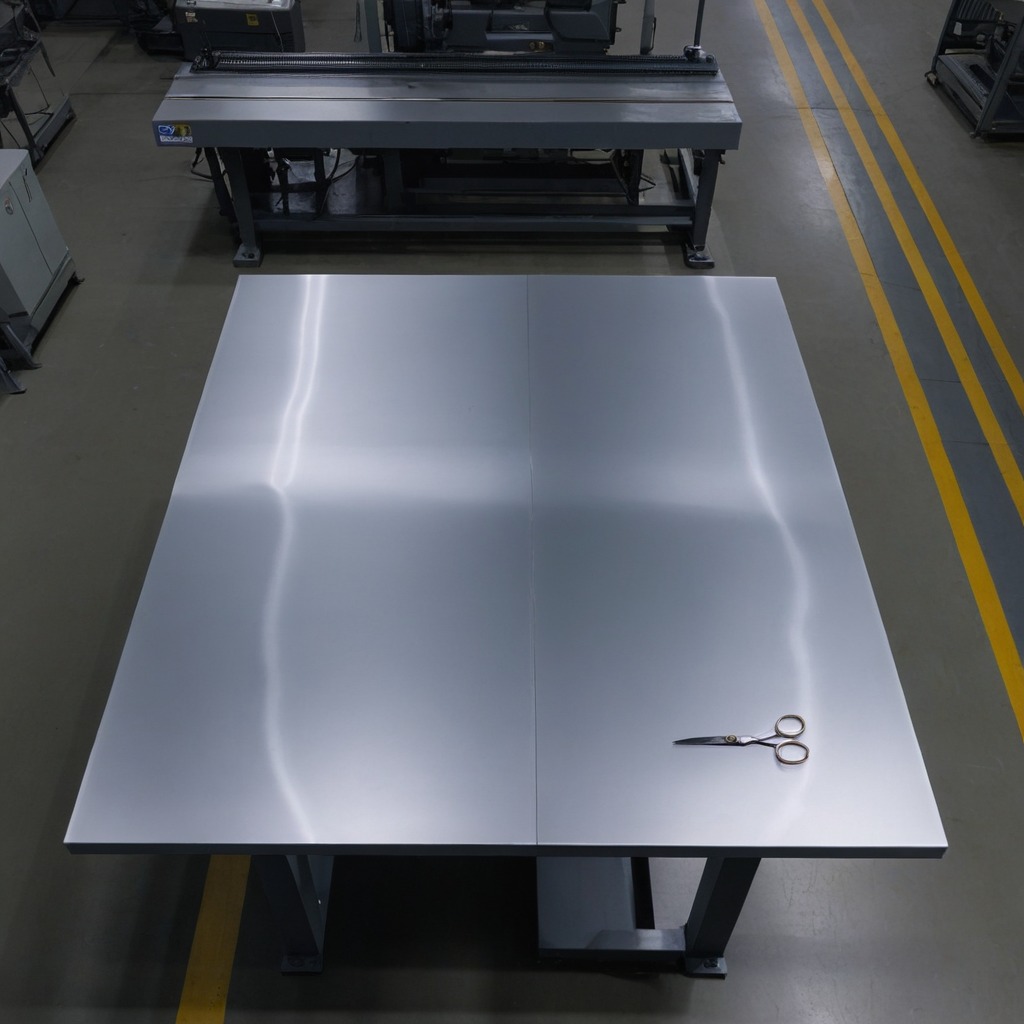
A scissor is lying on the tabletop in the evening.